Question: I have very new to d3 so please bear with me. The problem I am having is that I cannot get nor figure out why none of the <URL> demos work after copying a pasting. I keep get blank or white pages. What am I missing?
I even downloaded the gist source file from <URL> and still it did not work.
Any ideas will be much appreciated because I also need to implement <URL> with its data files:
(1) <URL>
(2) <URL>

'''
<!DOCTYPE html>
<meta charset="utf-8">
<style>
body {
font: 10px sans-serif;
}
.axis path,
.axis line {
fill: none;
stroke: #000;
shape-rendering: crispEdges;
}
.x.axis path {
display: none;
}
.line {
fill: none;
stroke: steelblue;
stroke-width: 1.5px;
}
</style>
<body>
<script src="http://d3js.org/d3.v3.js"></script>
<script>
var margin = {top: 20, right: 80, bottom: 30, left: 50},
width = 960 - margin.left - margin.right,
height = 500 - margin.top - margin.bottom;
var parseDate = d3.time.format("%Y%m%d").parse;
var x = d3.time.scale()
.range([0, width]);
var y = d3.scale.linear()
.range([height, 0]);
var color = d3.scale.category10();
var xAxis = d3.svg.axis()
.scale(x)
.orient("bottom");
var yAxis = d3.svg.axis()
.scale(y)
.orient("left");
var line = d3.svg.line()
.interpolate("basis")
.x(function(d) { return x(d.date); })
.y(function(d) { return y(d.temperature); });
var svg = d3.select("body").append("svg")
.attr("width", width + margin.left + margin.right)
.attr("height", height + margin.top + margin.bottom)
.append("g")
.attr("transform", "translate(" + margin.left + "," + margin.top + ")");
d3.tsv("data.tsv", function(error, data) {
color.domain(d3.keys(data[0]).filter(function(key) { return key !== "date"; }));
data.forEach(function(d) {
d.date = parseDate(d.date);
});
var cities = color.domain().map(function(name) {
return {
name: name,
values: data.map(function(d) {
return {date: d.date, temperature: +d[name]};
})
};
});
x.domain(d3.extent(data, function(d) { return d.date; }));
y.domain([
d3.min(cities, function(c) { return d3.min(c.values, function(v) { return v.temperature; }); }),
d3.max(cities, function(c) { return d3.max(c.values, function(v) { return v.temperature; }); })
]);
svg.append("g")
.attr("class", "x axis")
.attr("transform", "translate(0," + height + ")")
.call(xAxis);
svg.append("g")
.attr("class", "y axis")
.call(yAxis)
.append("text")
.attr("transform", "rotate(-90)")
.attr("y", 6)
.attr("dy", ".71em")
.style("text-anchor", "end")
.text("Temperature (oF)");
var city = svg.selectAll(".city")
.data(cities)
.enter().append("g")
.attr("class", "city");
city.append("path")
<!DOCTYPE html>
<meta charset="utf-8">
<head>
<style>
body {
font: 10px sans-serif;
}
.axis path,
.axis line {
fill: none;
stroke: #000;
shape-rendering: crispEdges;
}
.x.axis path {
display: none;
}
.line {
fill: none;
stroke: steelblue;
stroke-width: 1.5px;
}
</style>
</head>
<body>
<script src="http://d3js.org/d3.v3.js"></script>
<script>
var margin = {top: 20, right: 80, bottom: 30, left: 50},
width = 960 - margin.left - margin.right,
height = 500 - margin.top - margin.bottom;
var parseDate = d3.time.format("%Y%m%d").parse;
var x = d3.time.scale()
.range([0, width]);
var y = d3.scale.linear()
.range([height, 0]);
var color = d3.scale.category10();
var xAxis = d3.svg.axis()
.scale(x)
.orient("bottom");
var yAxis = d3.svg.axis()
.scale(y)
.orient("left");
var line = d3.svg.line()
.interpolate("basis")
.x(function(d) { return x(d.date); })
.y(function(d) { return y(d.temperature); });
var svg = d3.select("body").append("svg")
.attr("width", width + margin.left + margin.right)
.attr("height", height + margin.top + margin.bottom)
.append("g")
.attr("transform", "translate(" + margin.left + "," + margin.top + ")");
d3.tsv("data.tsv", function(error, data) {
color.domain(d3.keys(data[0]).filter(function(key) { return key !== "date"; }));
data.forEach(function(d) {
d.date = parseDate(d.date);
});
var cities = color.domain().map(function(name) {
return {
name: name,
values: data.map(function(d) {
return {date: d.date, temperature: +d[name]};
})
};
});
x.domain(d3.extent(data, function(d) { return d.date; }));
y.domain([
d3.min(cities, function(c) { return d3.min(c.values, function(v) { return v.temperature; }); }),
d3.max(cities, function(c) { return d3.max(c.values, function(v) { return v.temperature; }); })
]);
svg.append("g")
.attr("class", "x axis")
.attr("transform", "translate(0," + height + ")")
.call(xAxis);
svg.append("g")
.attr("class", "y axis")
.call(yAxis)
.append("text")
.attr("transform", "rotate(-90)")
.attr("y", 6)
.attr("dy", ".71em")
.style("text-anchor", "end")
.text("Temperature (oF)");
var city = svg.selectAll(".city")
.data(cities)
.enter().append("g")
.attr("class", "city");
city.append("path")
.attr("class", "line")
.attr("d", function(d) { return line(d.values); })
.style("stroke", function(d) { return color(d.name); });
city.append("text")
.datum(function(d) { return {name: d.name, value: d.values[d.values.length - 1]}; })
.attr("transform", function(d) { return "translate(" + x(d.value.date) + "," + y(d.value.temperature) + ")"; })
.attr("x", 3)
.attr("dy", ".35em")
.text(function(d) { return d.name; });
});
</script>
</body>
</html>
'''
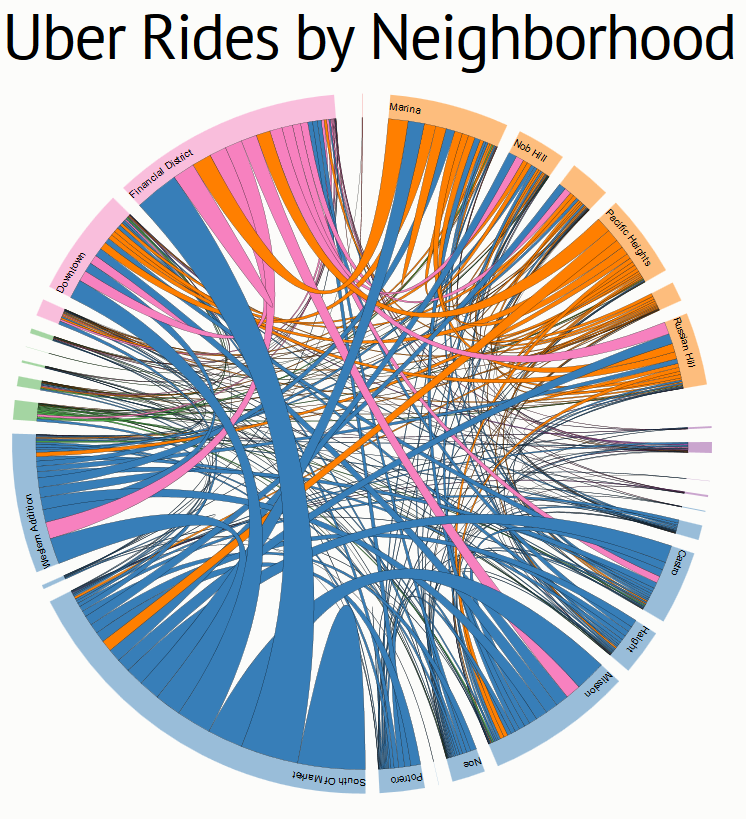
Answer: You most likely get this message in your console:
'''
XMLHttpRequest cannot load file:///C:/Users/Charles/Desktop/New%20folder/data.tsv. Cross origin requests are only supported for HTTP.
'''
You need to be using a webserver in order to run this script. You might also be able to get around it within your browser settings. This is because an http request is not made by loading this file.
It is explained <URL> how to get around this. It shouldn't take too long to set up and it will make local development much easier for you. Good luck!